Question: I have ImageView, ListView and a ScrollView inside a FrameLayout. I want to show either list or the scrollview with textView depending on some conditions. The problem is that when there are few elements in the listView, the size of imageView is also reduced to the size of listView. I want ImageView to match_parent always.
Also I want imageView inside the same FrameLayout (container) as I set animation to container.
How to fix this?
'''
<FrameLayout
android:id="@+id/container"
android:layout_width="match_parent"
android:layout_height="match_parent"
android:layout_marginTop="32dp">
<ImageView android:id="@+id/arte"
android:scaleType="centerCrop"
android:layout_width="match_parent"
android:layout_height="match_parent" />
<v.ui.dragListView
android:id="@+id/list"
android:layout_width="match_parent"
android:layout_height="match_parent" />
<ScrollView
android:id="@+id/lyricsHolder"
android:visibility="gone"
android:padding="5dp"
android:layout_gravity="center_horizontal|center_vertical"
android:layout_width="match_parent"
android:layout_height="match_parent">
<LinearLayout
android:orientation="vertical"
android:layout_width="match_parent"
android:layout_height="wrap_content">
<TextView
android:id="@+id/lyrics"
android:layout_width="match_parent"
android:layout_height="wrap_content"
android:fontFamily="serif"
android:shadowColor="@android:color/holo_red_light"
android:shadowDx="0.0"
android:shadowDy="0.0"
android:shadowRadius="8"
android:textIsSelectable="true"
android:onClick="onClick"
android:text=""
android:textColor="@color/colorPrimary"
android:textSize="14sp"
android:typeface="serif" />
<Button
android:id="@+id/audio"
android:text="Show Songs"
android:onClick="onClick"
android:layout_width="match_parent"
android:layout_height="wrap_content" />
</LinearLayout>
</ScrollView>
</FrameLayout>
'''

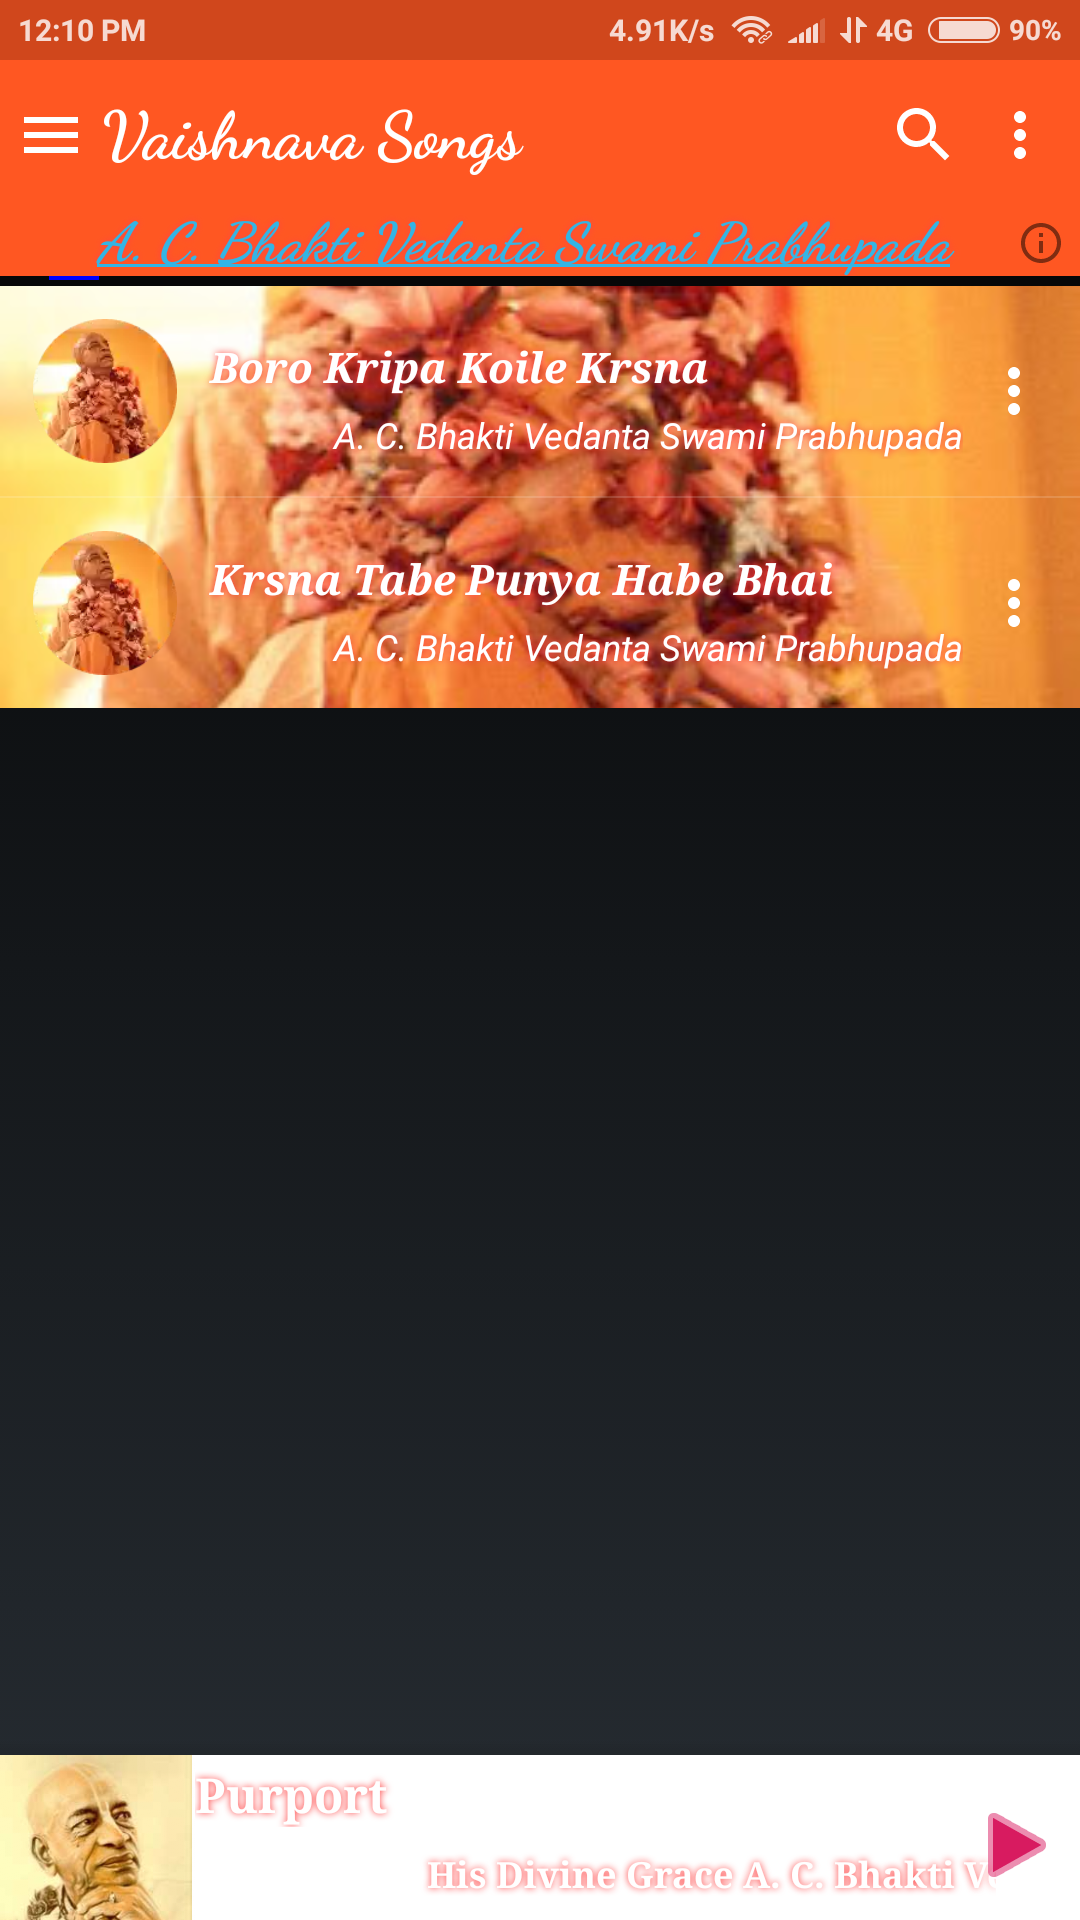
Answer: For those who might find similar issue. The simple work-around that worked for me is adding an empty view tag with sufficiently large width/height as the case may be (in my case I use layout_height ="3000dp") as a sibling to the list view.
'''
<view android:layout_height = "3000dp"
android:layout_width = "match_parent"
android:background = "@drawable/list_background/>
<ListView ...../>
<ImageView ..../>
'''
After doing this it works as required.